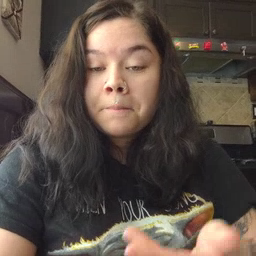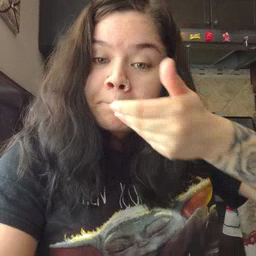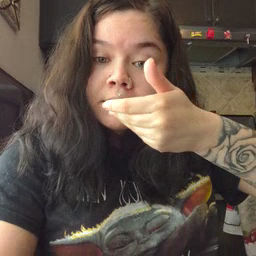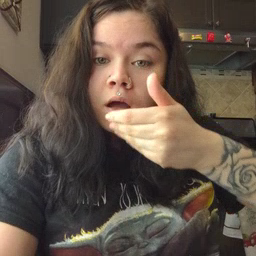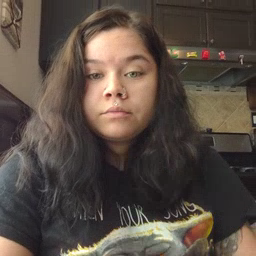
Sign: pizza